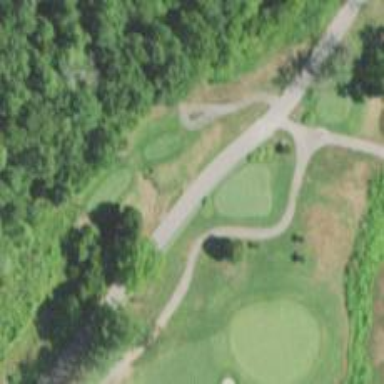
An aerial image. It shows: Path for golf carts.